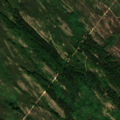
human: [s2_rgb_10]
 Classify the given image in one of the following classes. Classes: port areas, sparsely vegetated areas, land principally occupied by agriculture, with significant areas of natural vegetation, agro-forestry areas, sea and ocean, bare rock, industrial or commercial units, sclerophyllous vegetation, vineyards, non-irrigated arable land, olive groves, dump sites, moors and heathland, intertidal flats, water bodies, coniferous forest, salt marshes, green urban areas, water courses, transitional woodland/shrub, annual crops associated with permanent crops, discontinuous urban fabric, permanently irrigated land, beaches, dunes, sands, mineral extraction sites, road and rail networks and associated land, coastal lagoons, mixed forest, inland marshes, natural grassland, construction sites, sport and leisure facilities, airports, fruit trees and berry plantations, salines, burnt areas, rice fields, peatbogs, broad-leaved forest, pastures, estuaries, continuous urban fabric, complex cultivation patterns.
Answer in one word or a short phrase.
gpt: broad-leaved forest, mixed forest, natural grassland, transitional woodland/shrub